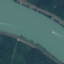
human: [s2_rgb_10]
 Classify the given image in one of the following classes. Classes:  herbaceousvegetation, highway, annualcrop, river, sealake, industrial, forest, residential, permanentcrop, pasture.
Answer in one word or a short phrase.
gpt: River